Aerial crown-view tile of a tropical tree (Barro Colorado Island, Panama), acquired 20240813:
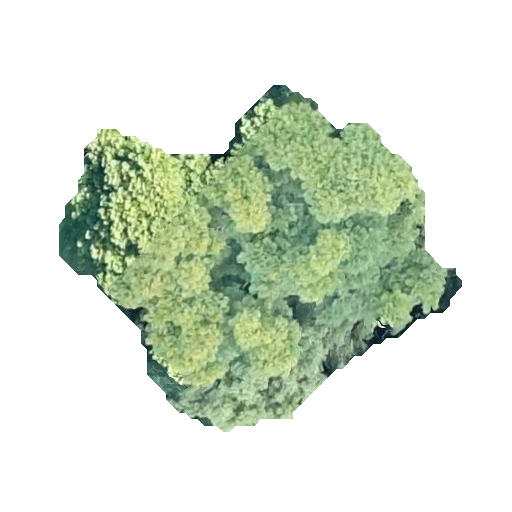
Species: Jacaranda copaia
GBIF accepted scientific name: Jacaranda copaia
Crown area: 127.079 m²